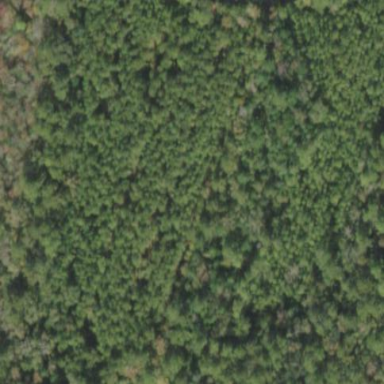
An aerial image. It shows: Forest with needle-leaved trees.